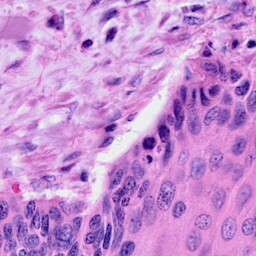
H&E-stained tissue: Cervix